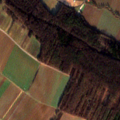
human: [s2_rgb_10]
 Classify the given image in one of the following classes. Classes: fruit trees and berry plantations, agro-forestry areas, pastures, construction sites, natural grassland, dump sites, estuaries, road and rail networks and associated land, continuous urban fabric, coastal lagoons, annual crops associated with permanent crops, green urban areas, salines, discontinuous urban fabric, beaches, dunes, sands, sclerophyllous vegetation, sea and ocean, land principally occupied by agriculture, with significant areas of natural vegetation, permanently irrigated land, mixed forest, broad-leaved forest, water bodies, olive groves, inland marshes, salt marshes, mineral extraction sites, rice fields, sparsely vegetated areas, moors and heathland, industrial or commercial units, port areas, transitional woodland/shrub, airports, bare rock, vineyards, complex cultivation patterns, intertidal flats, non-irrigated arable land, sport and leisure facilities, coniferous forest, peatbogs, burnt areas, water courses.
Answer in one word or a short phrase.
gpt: non-irrigated arable land, broad-leaved forest